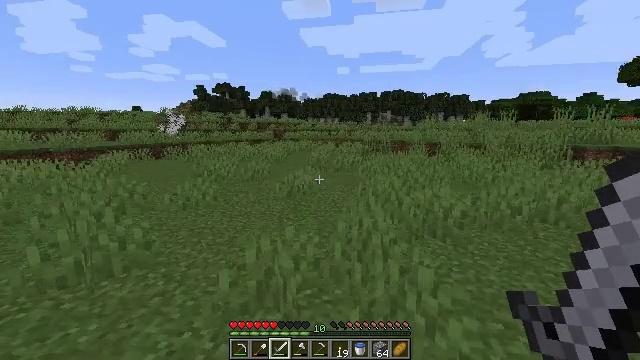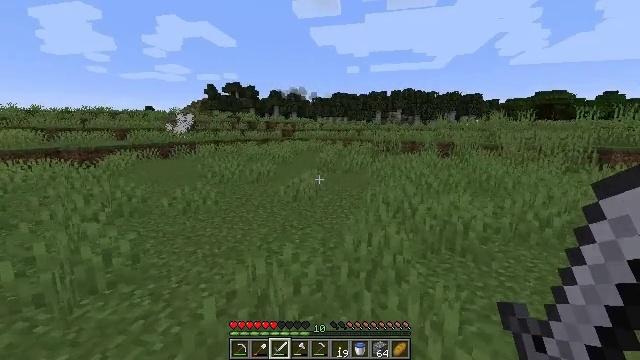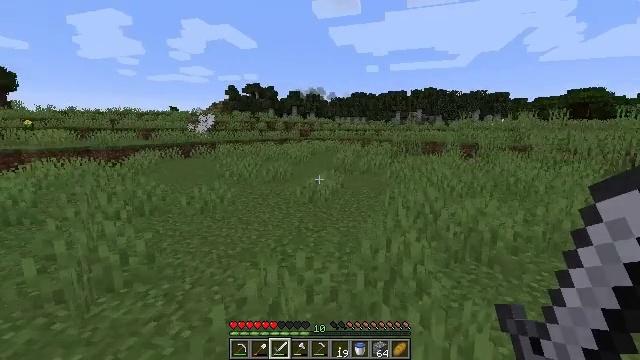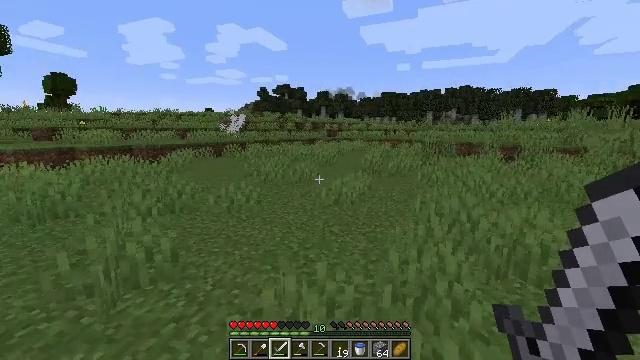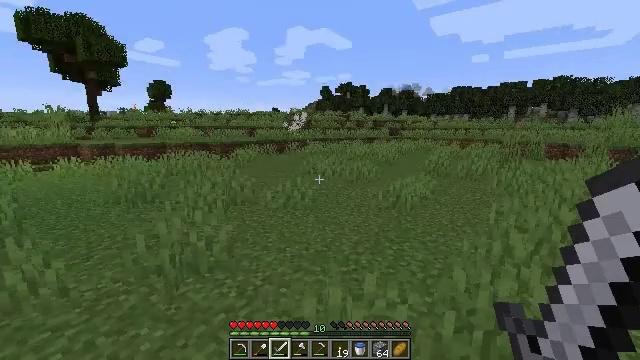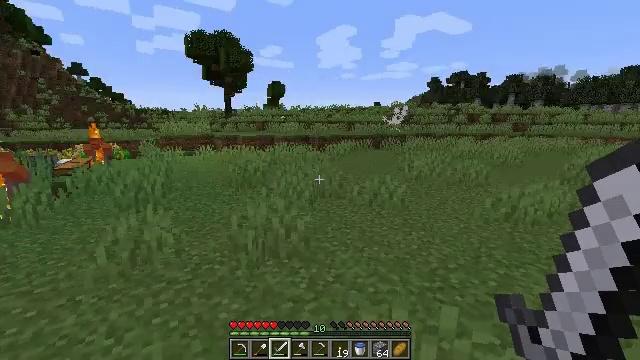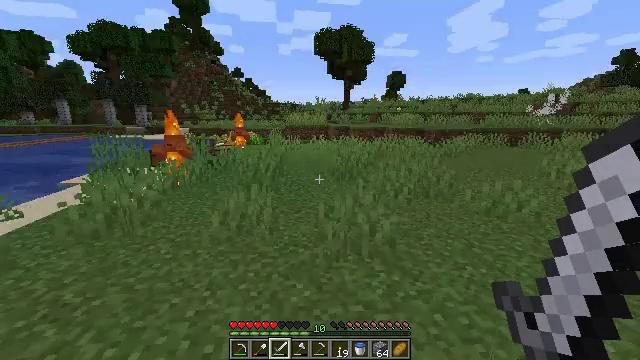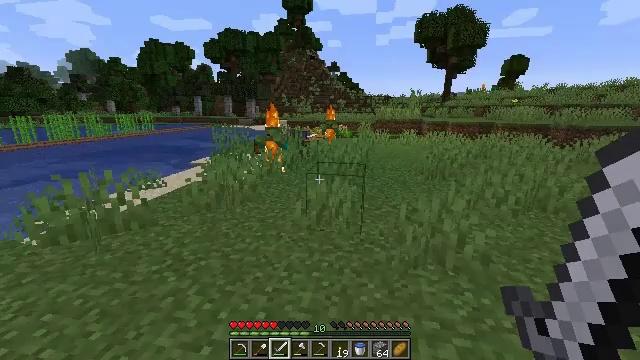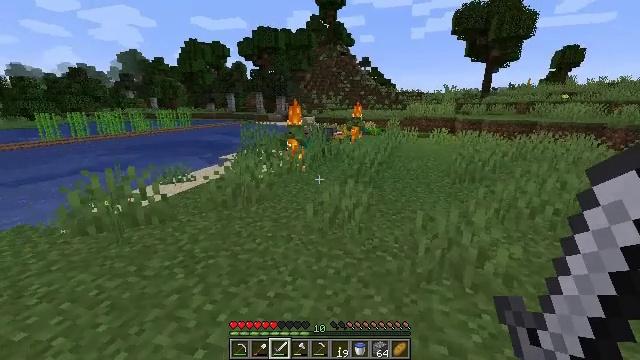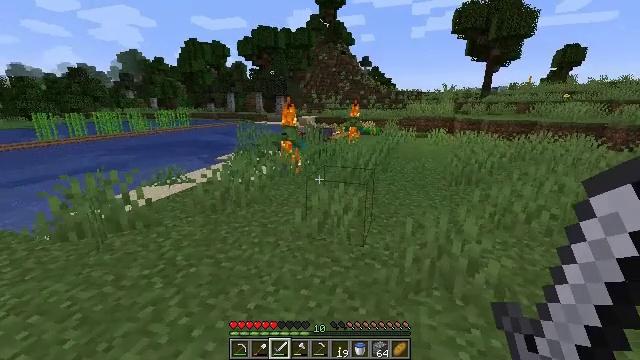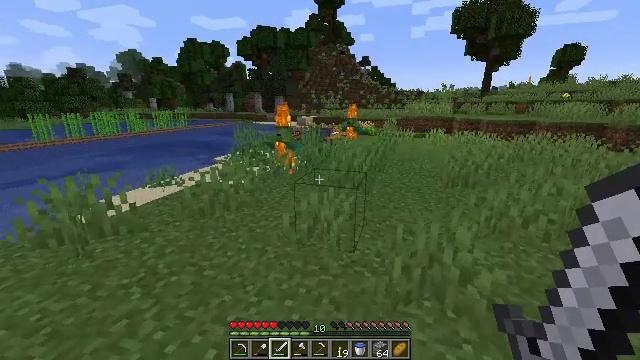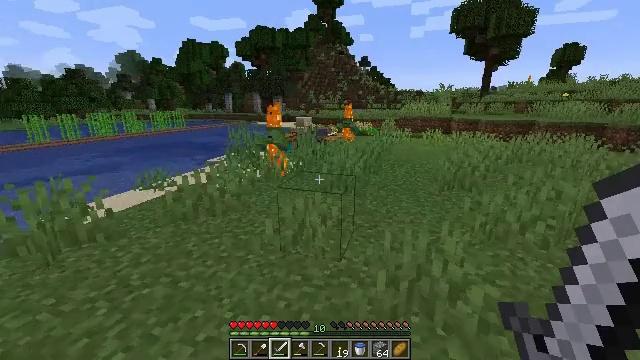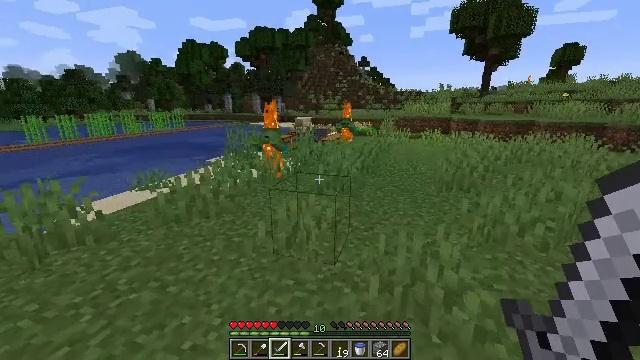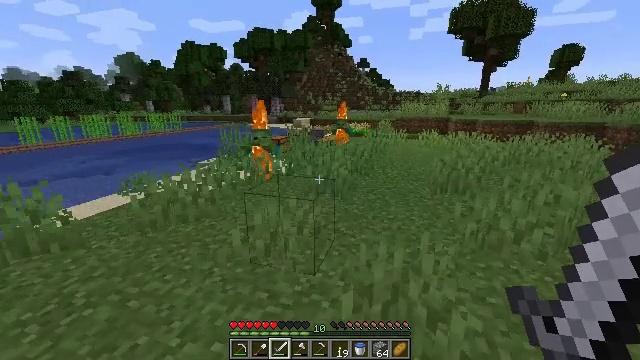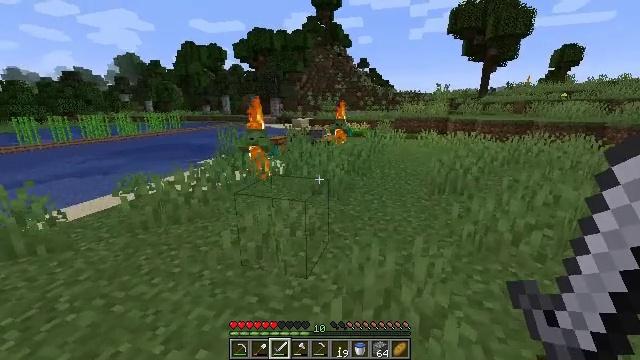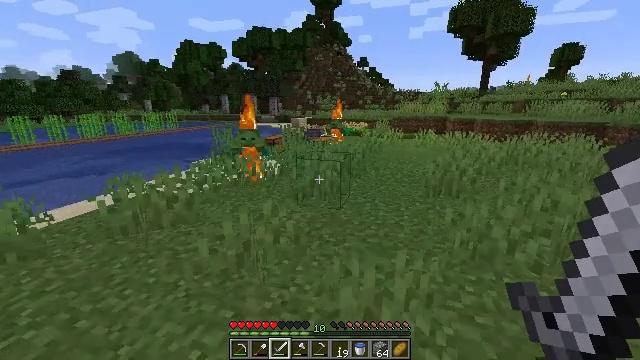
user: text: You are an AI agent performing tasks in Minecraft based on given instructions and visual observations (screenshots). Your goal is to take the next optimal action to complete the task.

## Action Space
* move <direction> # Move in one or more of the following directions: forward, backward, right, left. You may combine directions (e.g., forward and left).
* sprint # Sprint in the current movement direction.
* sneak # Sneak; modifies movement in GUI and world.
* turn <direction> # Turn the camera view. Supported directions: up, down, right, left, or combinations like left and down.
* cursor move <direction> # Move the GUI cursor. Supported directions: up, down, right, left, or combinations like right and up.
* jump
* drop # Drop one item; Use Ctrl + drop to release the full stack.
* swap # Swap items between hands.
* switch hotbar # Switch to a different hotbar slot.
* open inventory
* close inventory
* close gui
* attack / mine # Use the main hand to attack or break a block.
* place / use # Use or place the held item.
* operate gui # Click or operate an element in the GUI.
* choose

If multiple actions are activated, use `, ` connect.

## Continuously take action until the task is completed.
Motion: motion action
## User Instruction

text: Collect wheat crops.
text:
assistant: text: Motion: move forward, turn left
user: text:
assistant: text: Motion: move forward, turn left
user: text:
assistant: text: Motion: move forward, turn left
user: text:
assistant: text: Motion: move forward and move right, turn left
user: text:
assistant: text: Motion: move forward and move right, turn left and down
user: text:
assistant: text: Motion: move forward and move right, turn left and down
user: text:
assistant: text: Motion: move forward and move right, turn left and down
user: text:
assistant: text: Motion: move forward and move right, turn left
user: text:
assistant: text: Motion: move forward and move right
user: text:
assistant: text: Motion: move forward and move right
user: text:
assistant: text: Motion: move forward and move right
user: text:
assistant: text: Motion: move forward and move right
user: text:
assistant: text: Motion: move forward and move right
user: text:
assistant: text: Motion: move forward and move right
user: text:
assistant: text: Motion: move forward and move right
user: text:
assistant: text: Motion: move forward and move right, turn right
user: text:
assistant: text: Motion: move forward and move right, turn right
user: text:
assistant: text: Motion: move forward and move right, turn right and up
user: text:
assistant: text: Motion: move forward and move right, turn right and up
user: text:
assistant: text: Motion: move forward and move right, turn right
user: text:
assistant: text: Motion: move forward and move right
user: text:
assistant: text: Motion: move forward and move right
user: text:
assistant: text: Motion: move forward and move right
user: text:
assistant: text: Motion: move forward and move right
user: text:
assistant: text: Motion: move forward and move right
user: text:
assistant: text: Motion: move forward
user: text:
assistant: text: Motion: move forward
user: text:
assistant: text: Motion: move forward
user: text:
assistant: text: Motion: move forward
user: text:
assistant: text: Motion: move forward